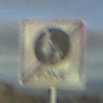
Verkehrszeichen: EndeFussgaengerzone
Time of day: SunriseSunset
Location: Outdoor (Nature)
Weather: PartlyCloudy
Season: NotSpecified
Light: Natural